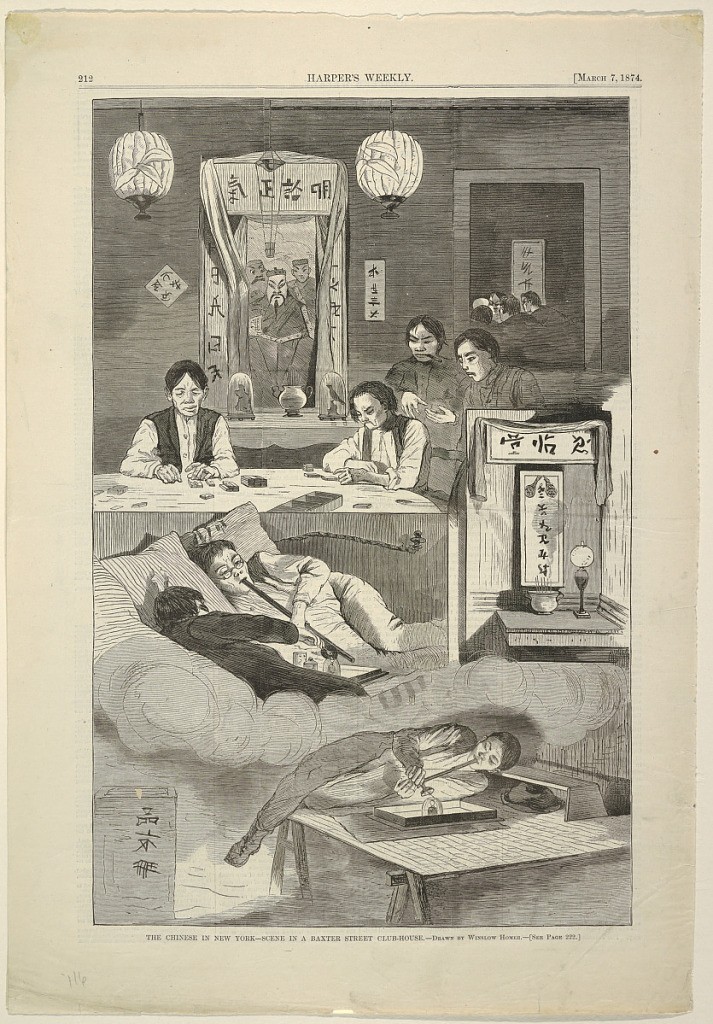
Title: The Chinese in New York – Scene in a Baxter Street Club-House
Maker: Winslow Homer, American, 1836–1910
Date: March 7, 1874
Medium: Wood engraving in black ink on paper
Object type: Print
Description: Vignettes showing gambling, above, and an opium den, below.